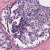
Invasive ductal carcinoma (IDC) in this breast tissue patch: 0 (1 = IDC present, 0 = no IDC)